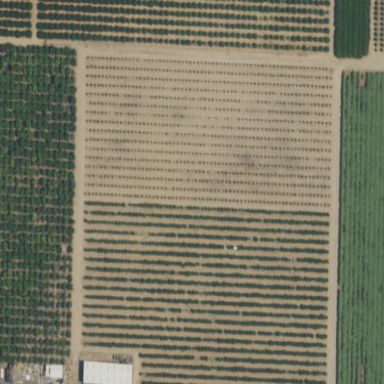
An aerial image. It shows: Orchard filled with peach trees.